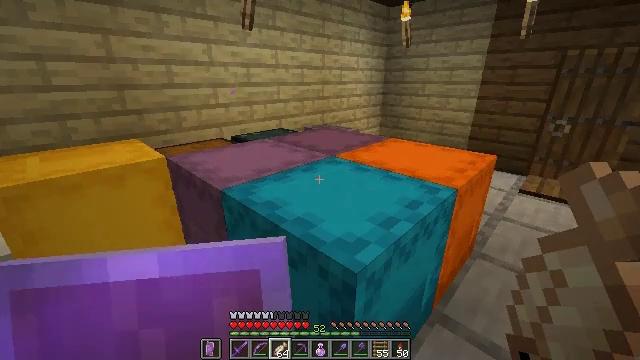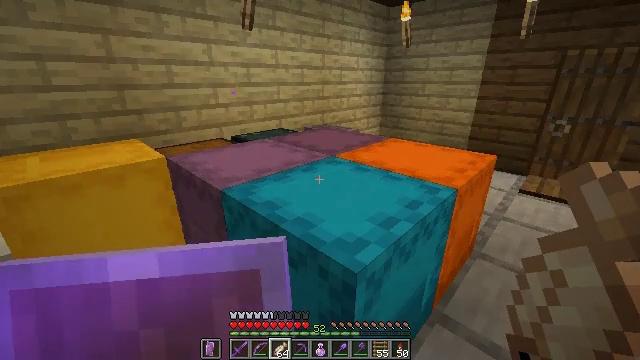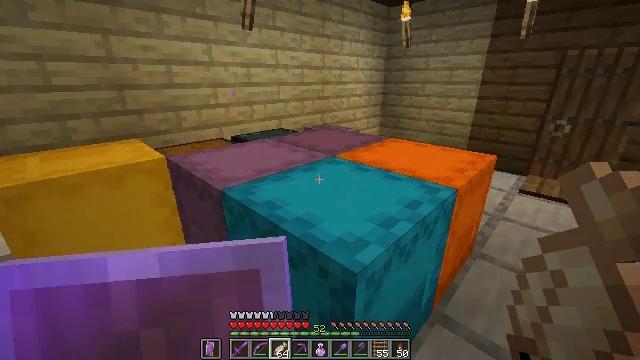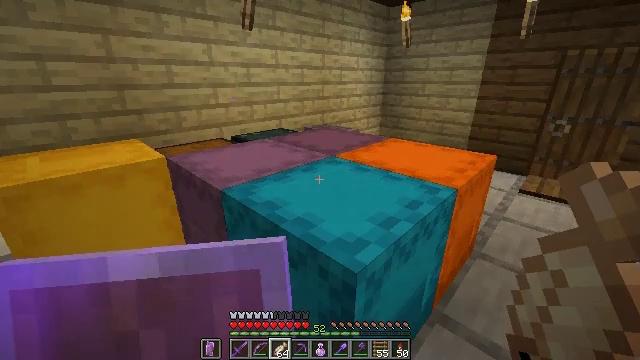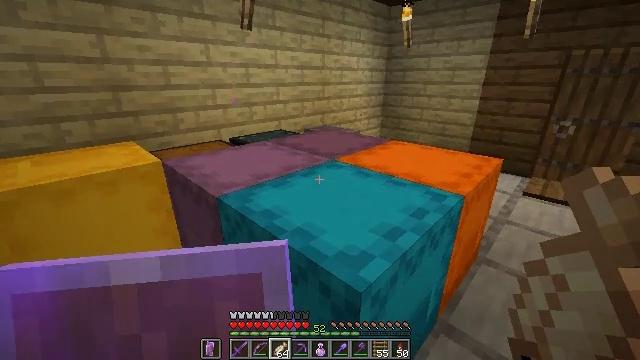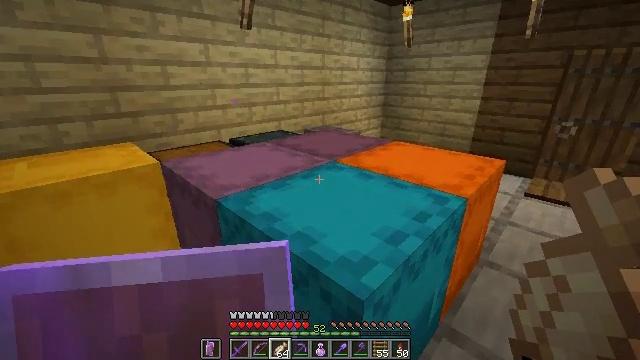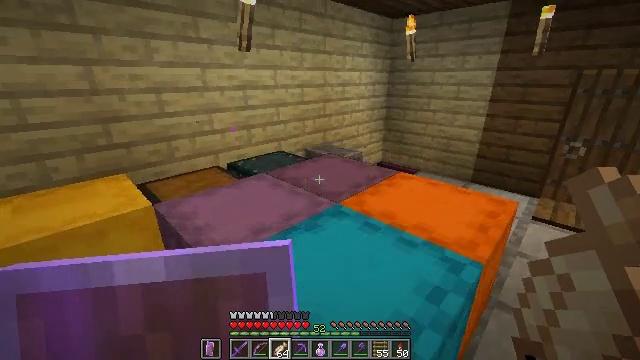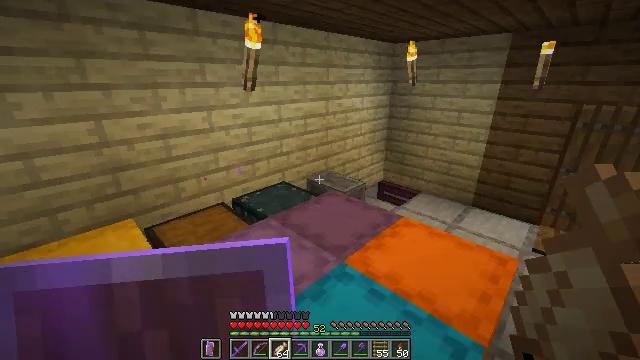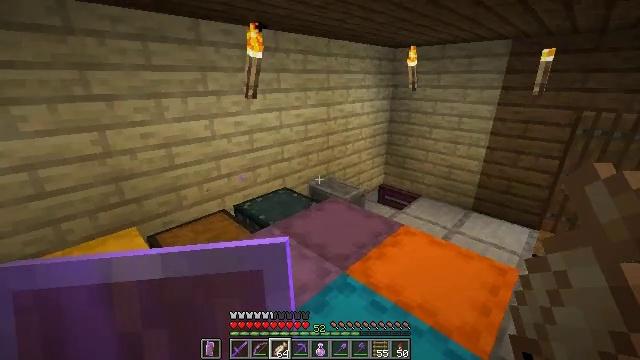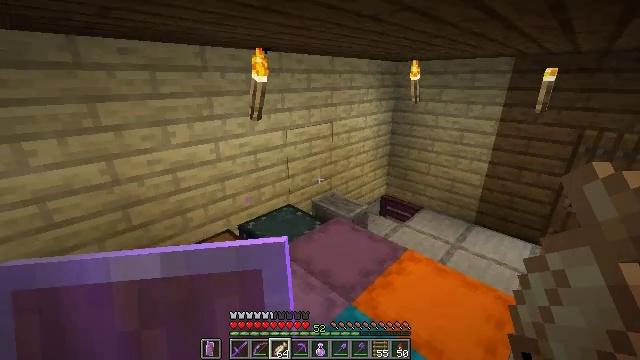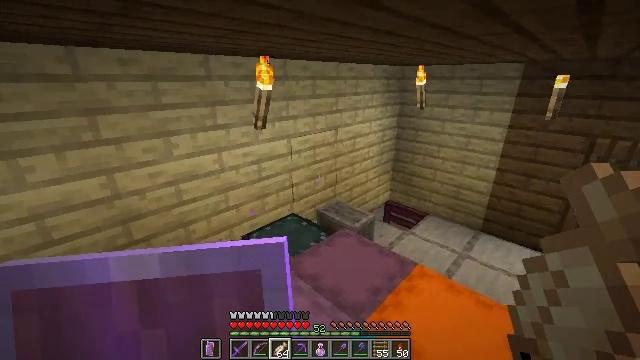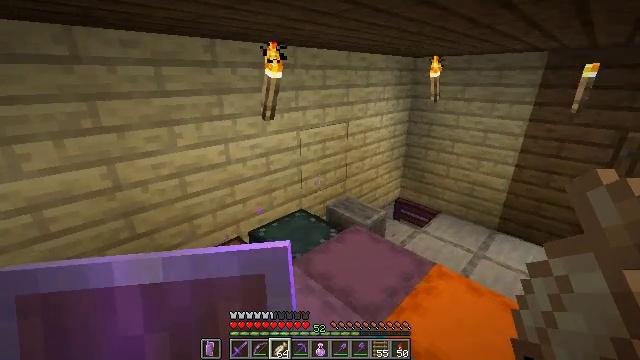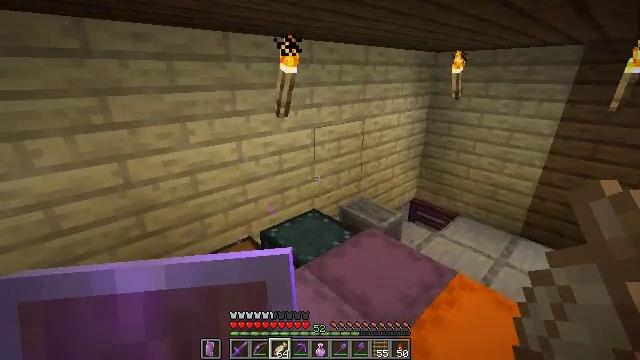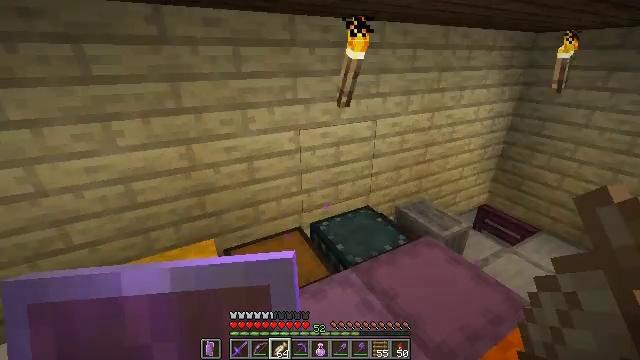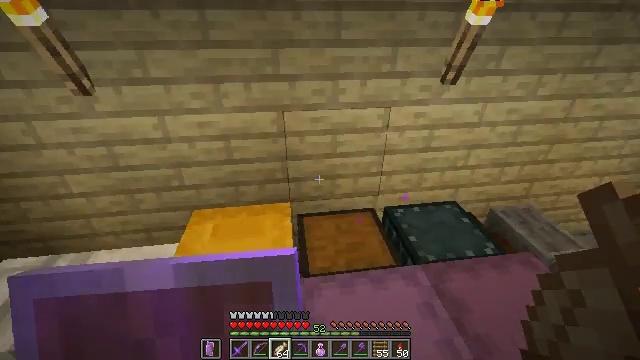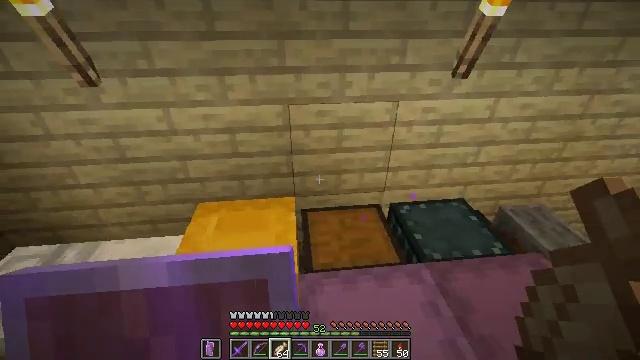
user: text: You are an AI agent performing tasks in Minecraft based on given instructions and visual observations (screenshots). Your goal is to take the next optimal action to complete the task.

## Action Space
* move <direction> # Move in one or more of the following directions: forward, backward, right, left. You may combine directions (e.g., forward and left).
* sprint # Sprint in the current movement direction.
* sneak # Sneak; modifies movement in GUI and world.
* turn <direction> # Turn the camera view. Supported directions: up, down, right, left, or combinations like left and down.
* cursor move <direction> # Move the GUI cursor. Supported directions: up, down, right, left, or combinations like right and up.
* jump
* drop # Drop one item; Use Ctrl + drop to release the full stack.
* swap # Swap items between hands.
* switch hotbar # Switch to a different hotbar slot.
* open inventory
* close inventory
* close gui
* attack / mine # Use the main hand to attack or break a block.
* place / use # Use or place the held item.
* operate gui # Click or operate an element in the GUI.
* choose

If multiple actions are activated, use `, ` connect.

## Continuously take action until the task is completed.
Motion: motion action
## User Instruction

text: Mine the magenta shulker box.
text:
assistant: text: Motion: no_op
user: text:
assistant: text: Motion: no_op
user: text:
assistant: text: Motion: no_op
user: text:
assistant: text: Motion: move forward
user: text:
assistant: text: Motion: move forward
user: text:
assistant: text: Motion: move forward, jump
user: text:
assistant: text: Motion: move forward, jump
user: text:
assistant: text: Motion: move forward, jump
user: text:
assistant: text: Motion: move forward, jump
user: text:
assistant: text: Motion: move forward, jump
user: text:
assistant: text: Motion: move forward, turn left
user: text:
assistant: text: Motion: move forward, turn left
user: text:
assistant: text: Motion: turn left and down
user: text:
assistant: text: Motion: turn left and down
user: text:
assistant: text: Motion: turn left and down
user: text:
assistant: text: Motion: turn left and down
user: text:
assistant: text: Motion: turn left and down
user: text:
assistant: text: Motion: turn left
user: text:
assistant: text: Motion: turn left and down
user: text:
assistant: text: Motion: turn left and down
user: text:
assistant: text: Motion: turn left and down
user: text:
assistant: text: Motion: turn left
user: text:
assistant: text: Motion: turn left
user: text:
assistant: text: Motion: turn left
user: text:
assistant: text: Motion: no_op
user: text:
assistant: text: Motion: no_op
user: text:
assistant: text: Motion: no_op
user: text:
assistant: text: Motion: no_op
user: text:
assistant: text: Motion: turn right and down
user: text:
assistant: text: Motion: no_op